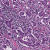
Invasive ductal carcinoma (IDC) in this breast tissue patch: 0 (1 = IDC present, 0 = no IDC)